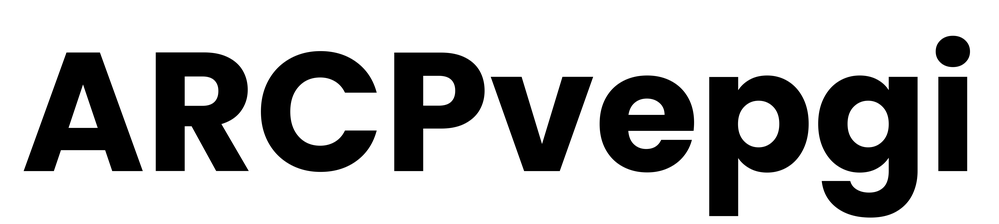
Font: Poppins-Bold